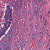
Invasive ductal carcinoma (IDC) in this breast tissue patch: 0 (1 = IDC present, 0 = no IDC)